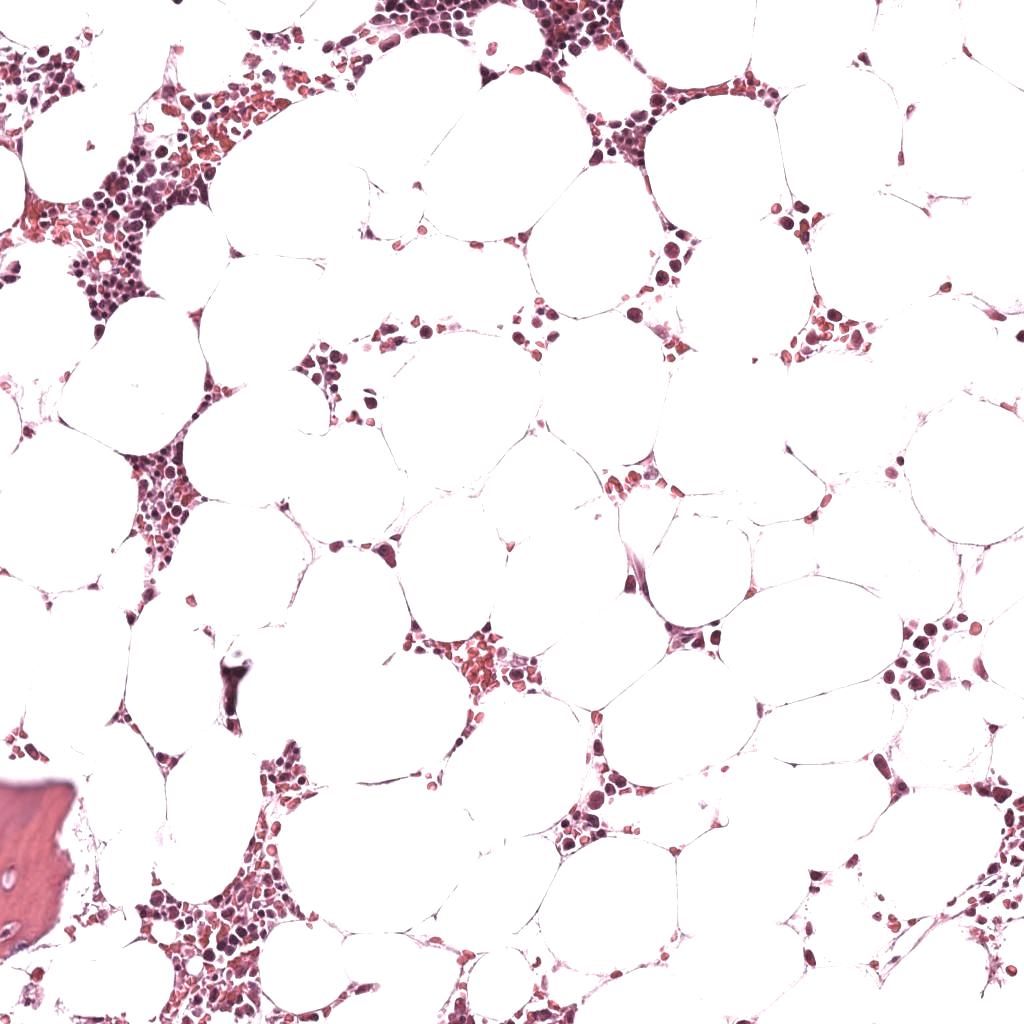
Label: Non-Tumor